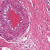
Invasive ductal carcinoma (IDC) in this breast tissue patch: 0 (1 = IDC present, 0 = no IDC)